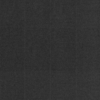
Label: dusty